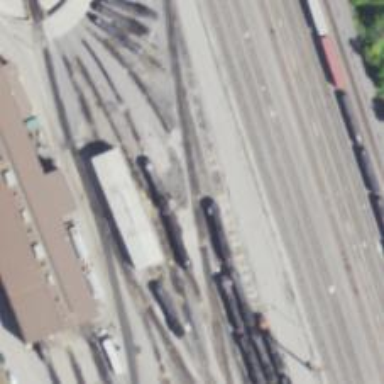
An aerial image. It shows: Railway siding with rails.